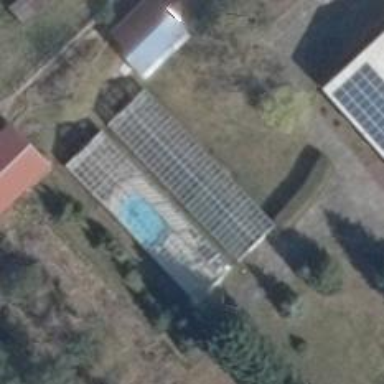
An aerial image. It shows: Solar photovoltaic panel generator producing electricity as small installation.